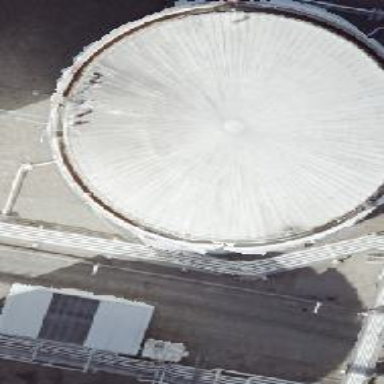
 categorized as both man-made structure and building."